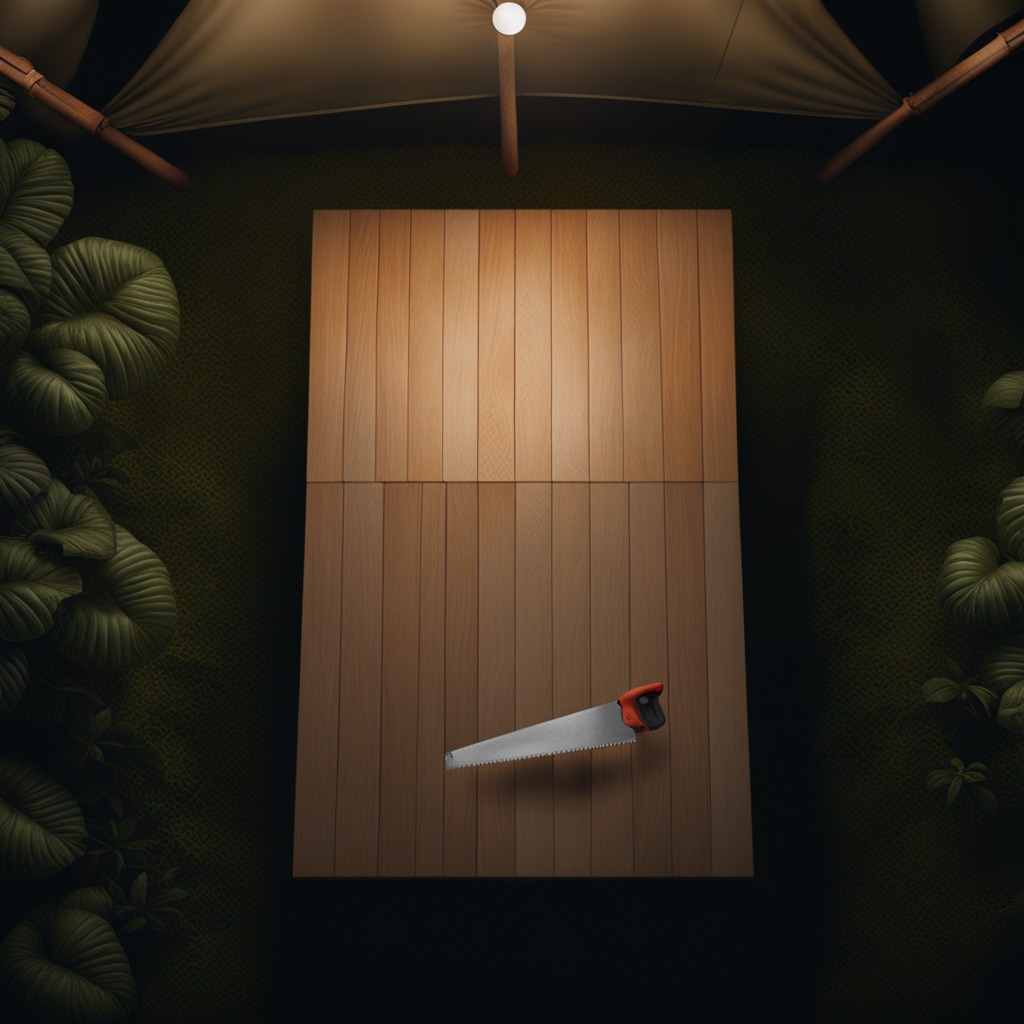
A metal saw is lying on the wooden table inside a jungle field workshop tent at night.